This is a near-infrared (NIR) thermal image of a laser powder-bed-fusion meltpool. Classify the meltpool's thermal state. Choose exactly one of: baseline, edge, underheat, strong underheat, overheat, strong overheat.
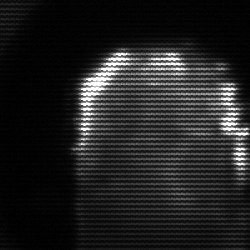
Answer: baseline